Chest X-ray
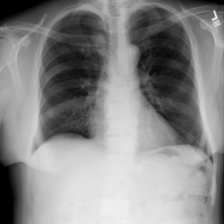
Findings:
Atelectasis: negative
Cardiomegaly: negative
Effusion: negative
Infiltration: negative
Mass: negative
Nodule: positive
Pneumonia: negative
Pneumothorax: negative
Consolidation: negative
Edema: negative
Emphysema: negative
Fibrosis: negative
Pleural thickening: negative
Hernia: negative